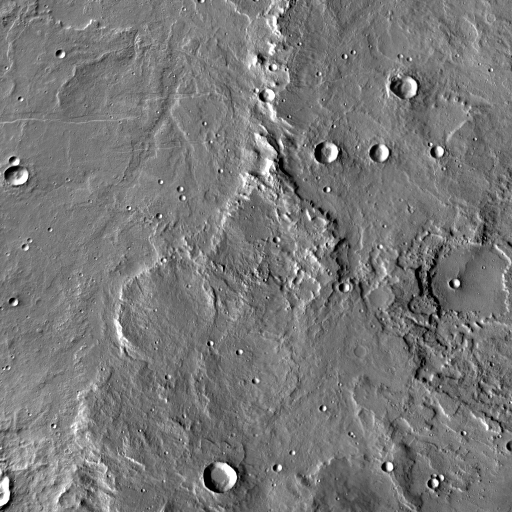
Crater classes present: Background, Other, Buried, Secondary